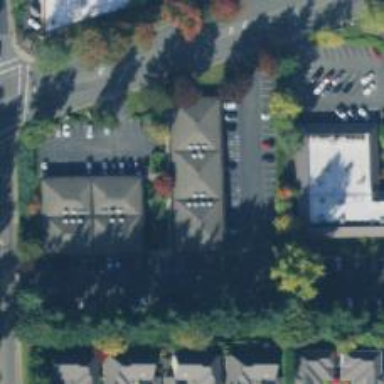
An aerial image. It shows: Healthcare clinic.